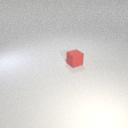
small red rubber cube